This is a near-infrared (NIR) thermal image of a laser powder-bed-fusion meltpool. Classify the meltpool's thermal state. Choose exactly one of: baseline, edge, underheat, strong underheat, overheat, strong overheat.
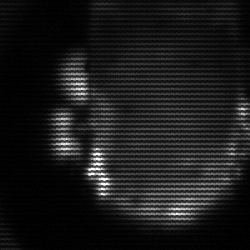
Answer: baseline